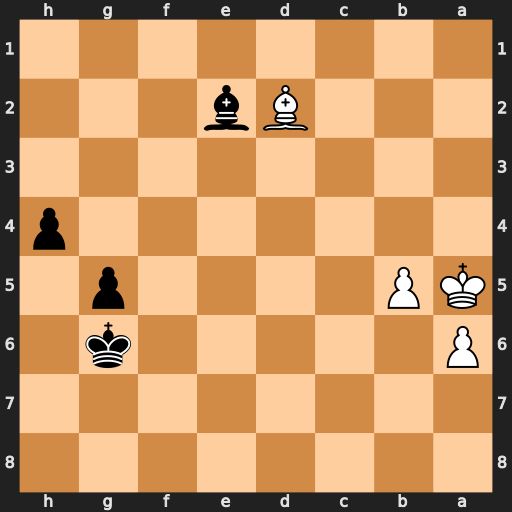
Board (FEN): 8/8/P5k1/KP4p1/7p/8/3Bb3/8
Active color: b
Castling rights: -
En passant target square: -
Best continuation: h3 b6 h2 b7 h1=Q